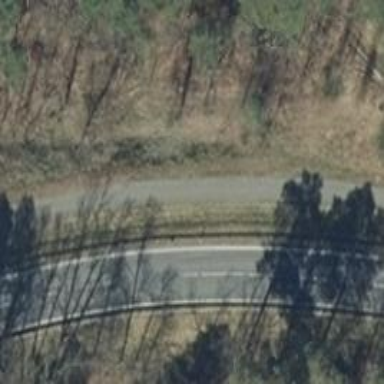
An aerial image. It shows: Asphalt path.